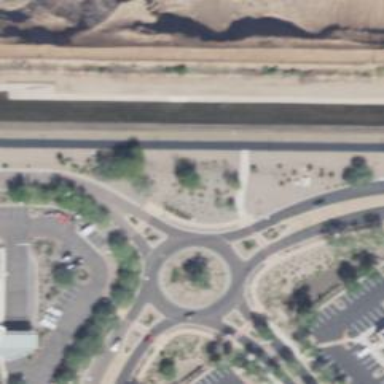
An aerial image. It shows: Tertiary road with asphalt surface leading to roundabout.